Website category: auto
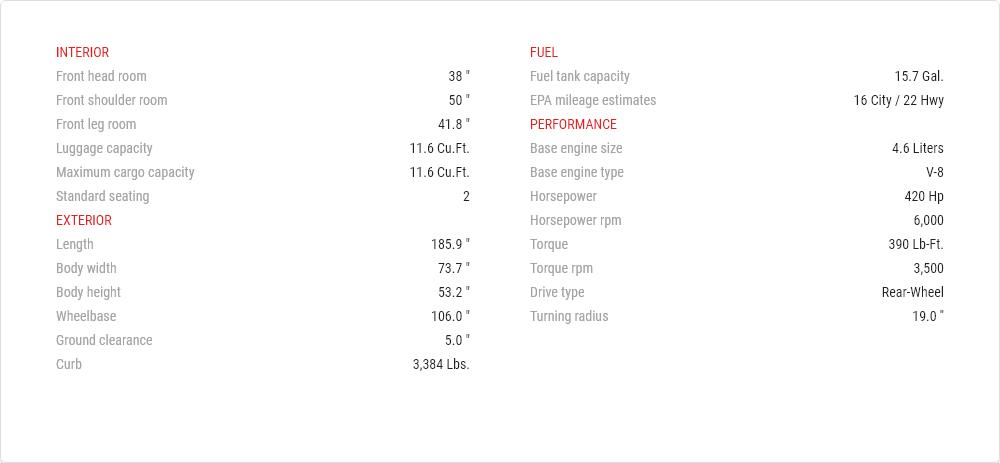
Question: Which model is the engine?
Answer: V-8

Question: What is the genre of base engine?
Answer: V-8

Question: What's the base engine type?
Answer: V-8

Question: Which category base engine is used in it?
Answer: V-8

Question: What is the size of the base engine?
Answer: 4.6 liters

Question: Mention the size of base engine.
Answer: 4.6 liters

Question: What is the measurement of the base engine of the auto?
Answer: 4.6 liters

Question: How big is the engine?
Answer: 4.6 liters

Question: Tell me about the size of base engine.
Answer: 4.6 liters

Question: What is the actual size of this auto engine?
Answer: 4.6 liters

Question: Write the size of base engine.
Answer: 4.6 liters

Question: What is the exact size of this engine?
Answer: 4.6 liters

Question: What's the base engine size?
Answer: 4.6 liters

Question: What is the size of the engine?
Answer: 4.6 liters

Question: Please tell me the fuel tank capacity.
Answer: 15.7 gal.

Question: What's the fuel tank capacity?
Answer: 15.7 gal.

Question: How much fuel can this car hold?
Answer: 15.7 gal.

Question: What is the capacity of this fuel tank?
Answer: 15.7 gal.

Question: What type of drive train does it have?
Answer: rear-wheel

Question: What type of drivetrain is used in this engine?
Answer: rear-wheel

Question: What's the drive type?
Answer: rear-wheel

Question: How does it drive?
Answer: rear-wheel

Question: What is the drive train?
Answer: rear-wheel

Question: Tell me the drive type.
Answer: rear-wheel

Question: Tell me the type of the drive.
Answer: rear-wheel

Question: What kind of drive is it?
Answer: rear-wheel

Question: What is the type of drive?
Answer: rear-wheel

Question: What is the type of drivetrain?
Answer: rear-wheel

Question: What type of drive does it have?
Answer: rear-wheel

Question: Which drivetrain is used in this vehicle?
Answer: rear-wheel

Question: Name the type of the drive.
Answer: rear-wheel

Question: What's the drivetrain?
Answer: rear-wheel

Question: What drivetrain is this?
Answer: rear-wheel

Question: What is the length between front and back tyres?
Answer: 106.0 "

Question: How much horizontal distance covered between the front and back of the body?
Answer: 106.0 "

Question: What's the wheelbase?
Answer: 106.0 "

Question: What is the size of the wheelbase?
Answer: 106.0 "

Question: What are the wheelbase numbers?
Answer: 106.0 "

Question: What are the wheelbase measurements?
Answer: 106.0 "

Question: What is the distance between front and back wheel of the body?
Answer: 106.0 "

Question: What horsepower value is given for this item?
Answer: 420 hp

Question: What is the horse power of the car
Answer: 420 hp

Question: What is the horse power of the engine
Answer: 420 hp

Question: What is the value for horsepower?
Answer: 420 hp

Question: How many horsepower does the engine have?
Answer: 420 hp

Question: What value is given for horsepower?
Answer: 420 hp

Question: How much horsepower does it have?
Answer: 420 hp

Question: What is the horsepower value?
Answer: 420 hp

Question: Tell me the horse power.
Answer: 420 hp

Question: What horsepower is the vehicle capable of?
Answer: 420 hp

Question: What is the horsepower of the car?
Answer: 420 hp